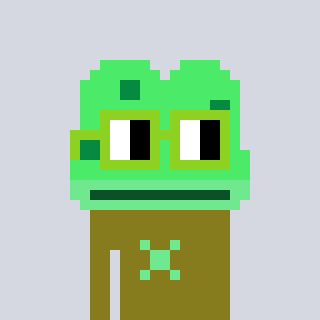
a pixel art character with square light green glasses, a frog-shaped head and a gunk-colored body on a cool background